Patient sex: F
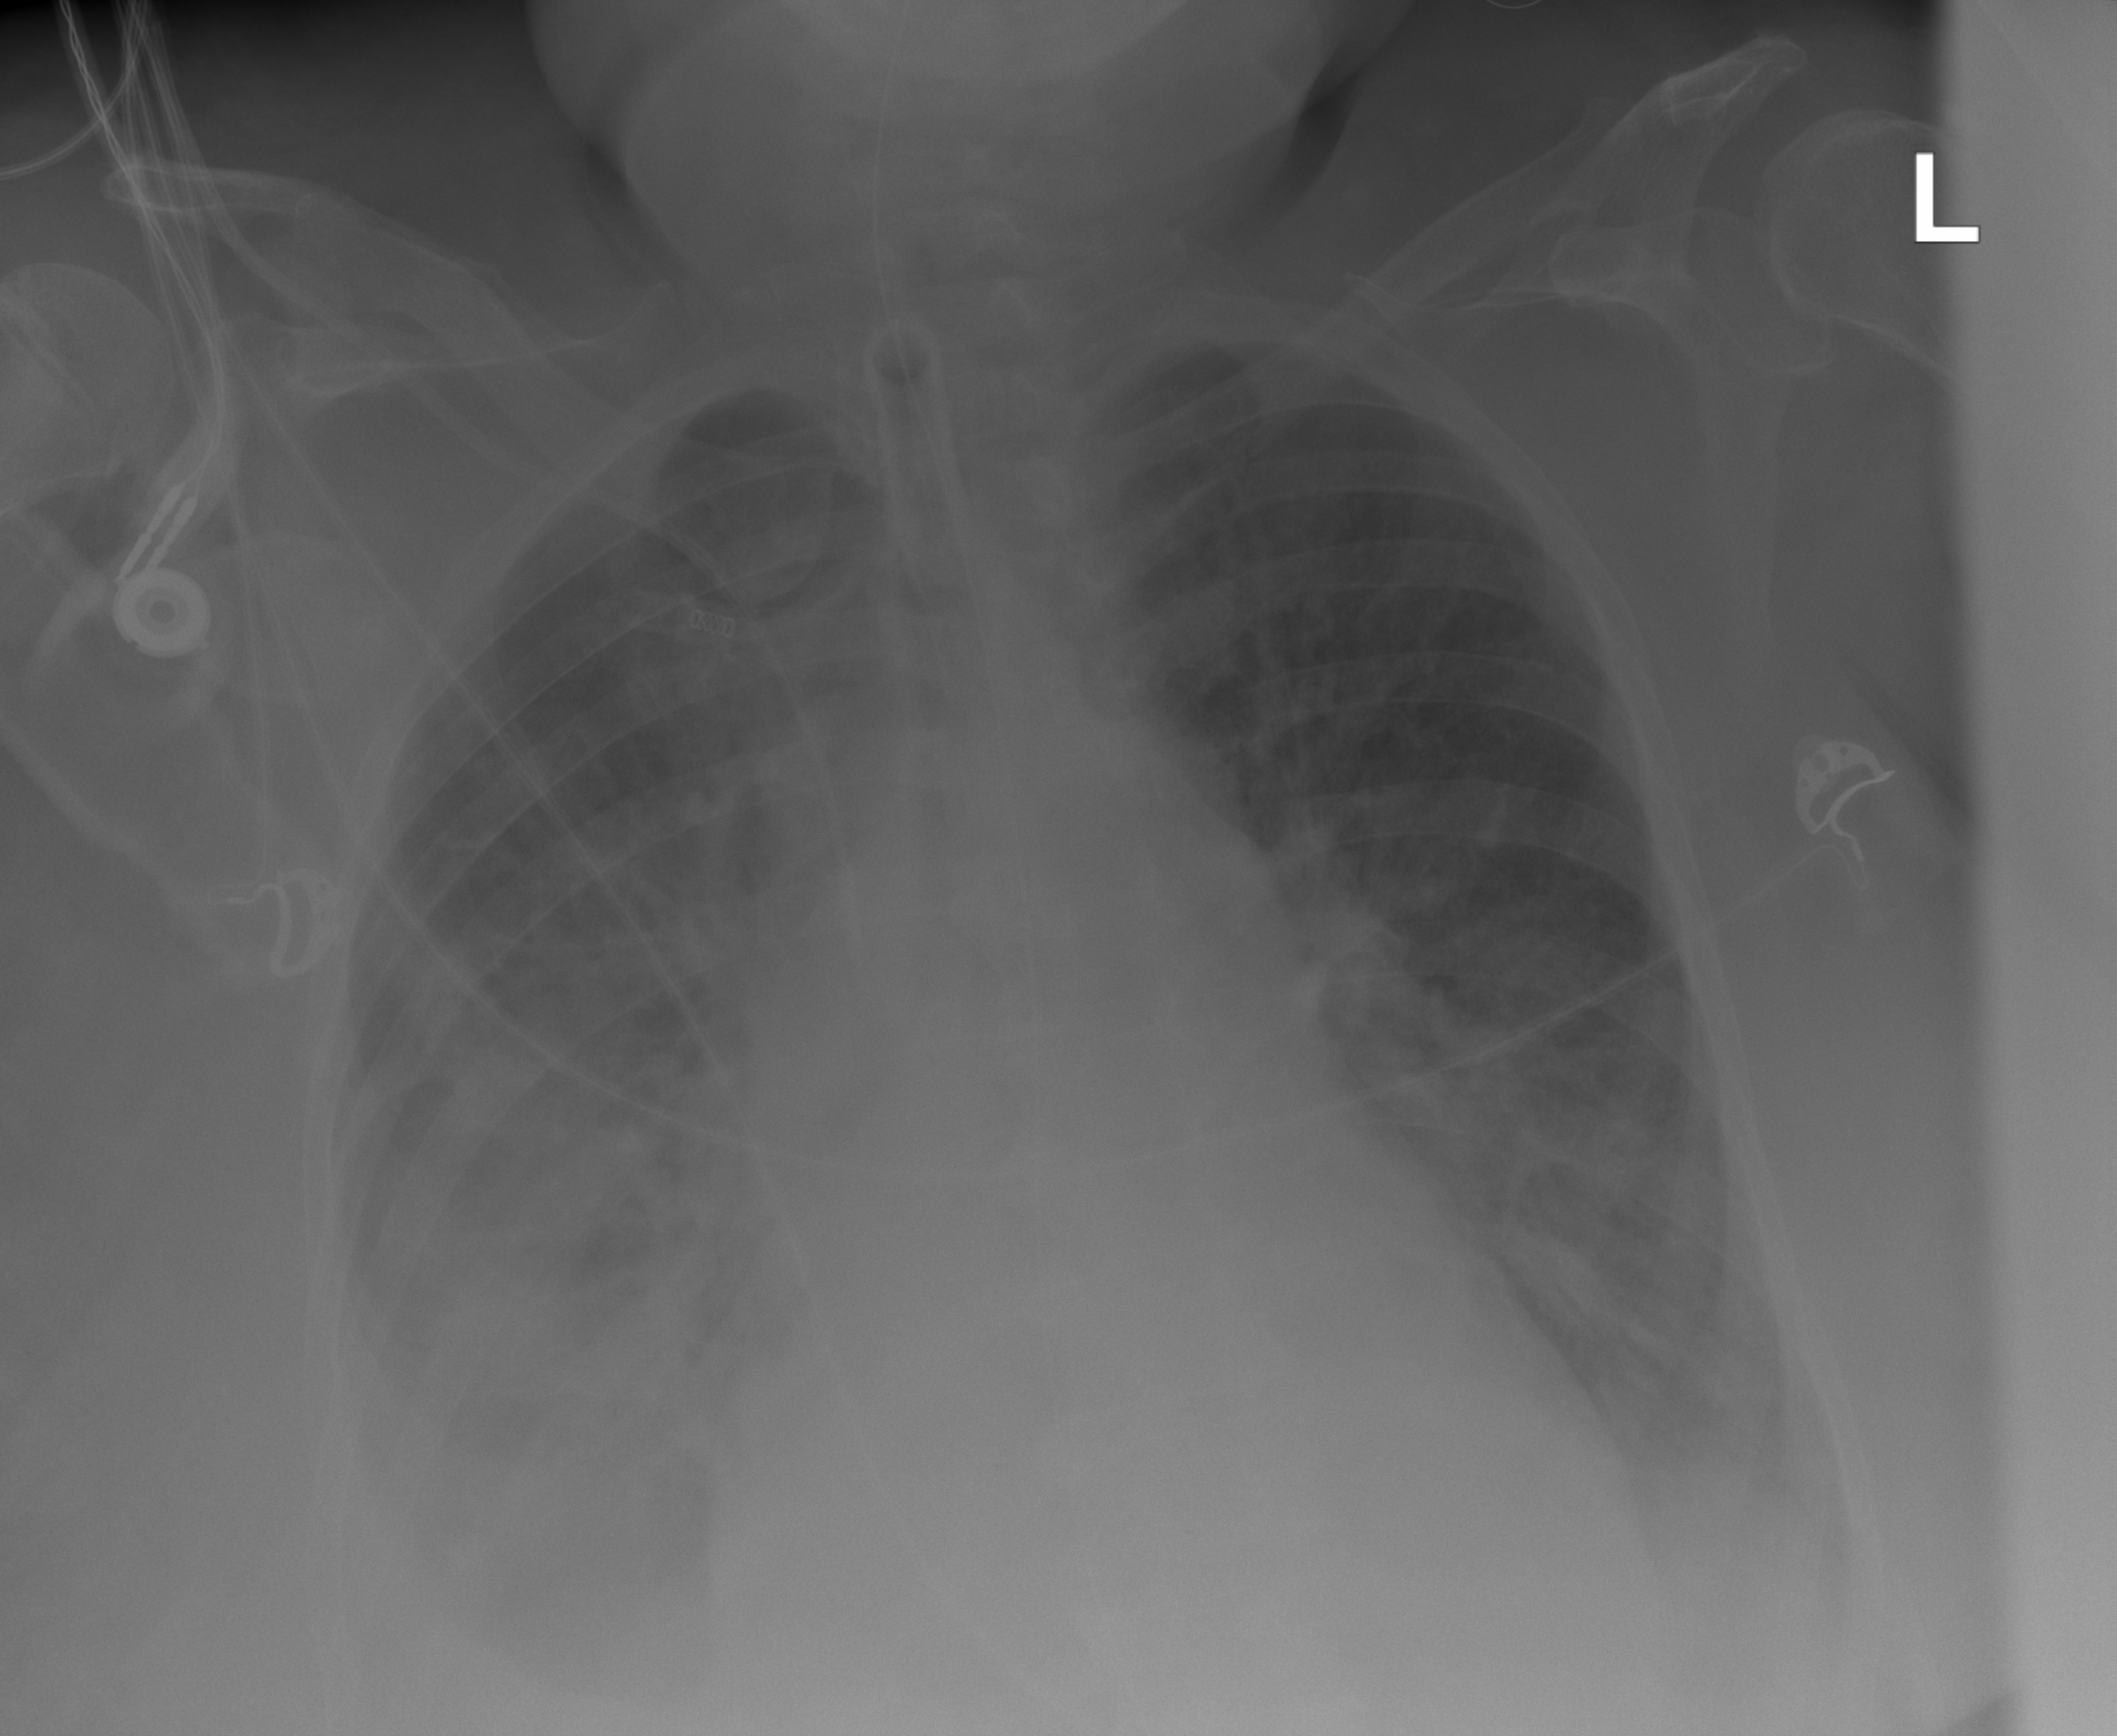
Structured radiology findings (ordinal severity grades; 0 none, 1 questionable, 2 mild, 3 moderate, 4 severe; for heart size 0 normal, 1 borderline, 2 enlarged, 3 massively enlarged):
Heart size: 2
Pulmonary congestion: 2
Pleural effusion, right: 3
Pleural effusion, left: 2
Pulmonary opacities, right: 2
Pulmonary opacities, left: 2
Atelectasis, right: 2
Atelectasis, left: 2